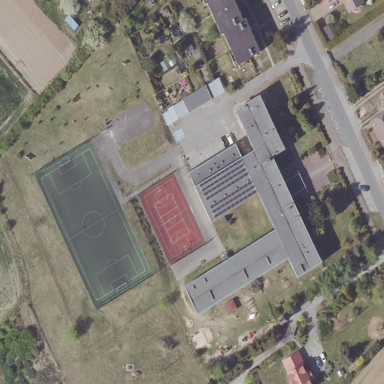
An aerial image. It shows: School area with school amenities.